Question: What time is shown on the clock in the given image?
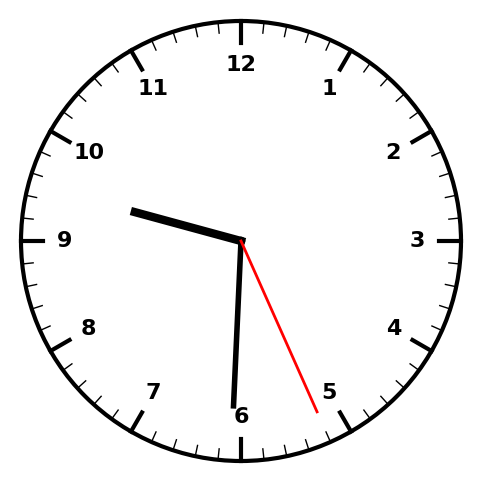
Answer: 09:30:26